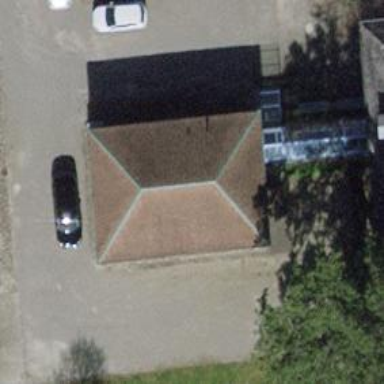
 and the overall building color is linen."